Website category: university
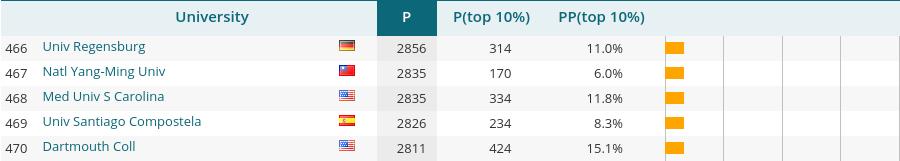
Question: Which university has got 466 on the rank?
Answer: Univ Regensburg

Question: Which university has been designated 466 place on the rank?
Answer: Univ Regensburg

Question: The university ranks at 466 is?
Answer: Univ Regensburg

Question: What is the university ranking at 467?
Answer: Natl Yang-Ming Univ

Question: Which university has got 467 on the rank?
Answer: Natl Yang-Ming Univ

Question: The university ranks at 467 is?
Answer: Natl Yang-Ming Univ

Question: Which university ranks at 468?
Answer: Med Univ S Carolina

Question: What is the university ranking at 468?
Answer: Med Univ S Carolina

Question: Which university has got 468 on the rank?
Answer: Med Univ S Carolina

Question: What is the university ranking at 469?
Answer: Univ Santiago Compostela

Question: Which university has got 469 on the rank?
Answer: Univ Santiago Compostela

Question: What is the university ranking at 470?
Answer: Dartmouth Coll

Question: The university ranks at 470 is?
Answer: Dartmouth Coll

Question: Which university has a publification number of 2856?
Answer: Univ Regensburg

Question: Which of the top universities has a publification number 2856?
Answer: Univ Regensburg

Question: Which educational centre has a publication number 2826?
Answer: Univ Santiago Compostela

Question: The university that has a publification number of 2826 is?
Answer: Univ Santiago Compostela

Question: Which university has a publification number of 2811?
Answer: Dartmouth Coll

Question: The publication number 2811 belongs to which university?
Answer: Dartmouth Coll

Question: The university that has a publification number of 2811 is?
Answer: Dartmouth Coll

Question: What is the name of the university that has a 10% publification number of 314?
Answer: Univ Regensburg

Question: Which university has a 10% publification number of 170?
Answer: Natl Yang-Ming Univ

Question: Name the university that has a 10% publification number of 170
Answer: Natl Yang-Ming Univ

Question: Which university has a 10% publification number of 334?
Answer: Med Univ S Carolina

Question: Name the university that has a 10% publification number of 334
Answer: Med Univ S Carolina

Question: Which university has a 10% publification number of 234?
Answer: Univ Santiago Compostela

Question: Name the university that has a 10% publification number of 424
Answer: Dartmouth Coll

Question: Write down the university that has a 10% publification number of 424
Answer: Dartmouth Coll